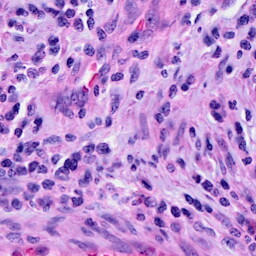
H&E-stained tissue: Cervix